Question: I am using line separators in the SeaGlass L&F and had recently noticed that in my 'JTextArea', there are line separators between the lines.

How to remove line separators from 'JTextArea' in SeaGlass L&F?
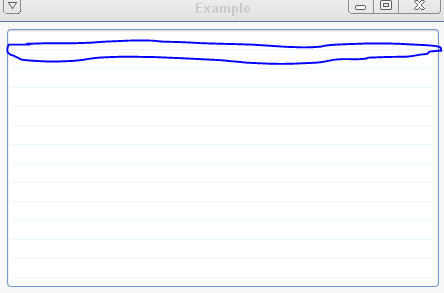
Answer: Looks like it is controlled by a system property 'SeaGlass.JTextArea.drawLineSeparator'. Try setting it to 'false':
'''
System.setProperty("SeaGlass.JTextArea.drawLineSeparator", "false");
'''
I found it in <URL> source.